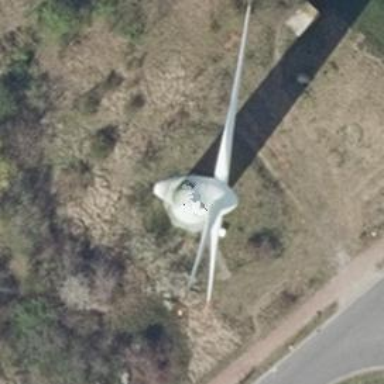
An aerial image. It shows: Wind generator powered by horizontal-axis wind turbine.